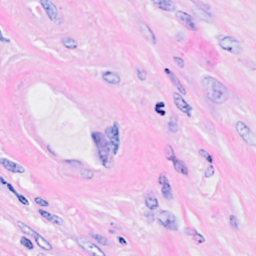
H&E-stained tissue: Breast